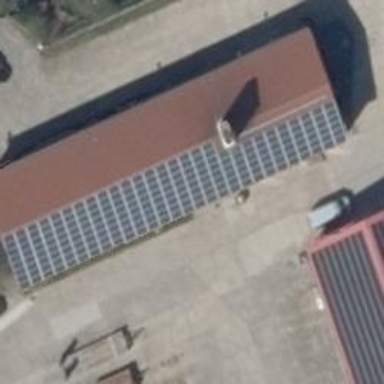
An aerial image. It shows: Small solar photovoltaic panel generator is producing electricity.